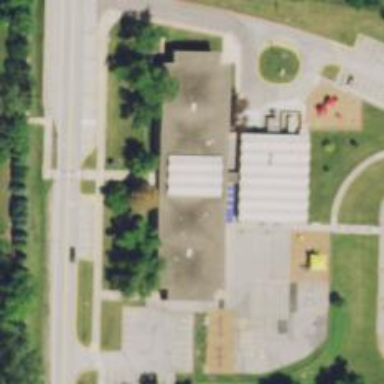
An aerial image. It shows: Kindergarten.